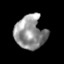
Tissue: skin
Cell type: Epithelial cells
Senescence score: 0.8216
Nuclear area (px): 1001
Mean DAPI intensity: 145.998